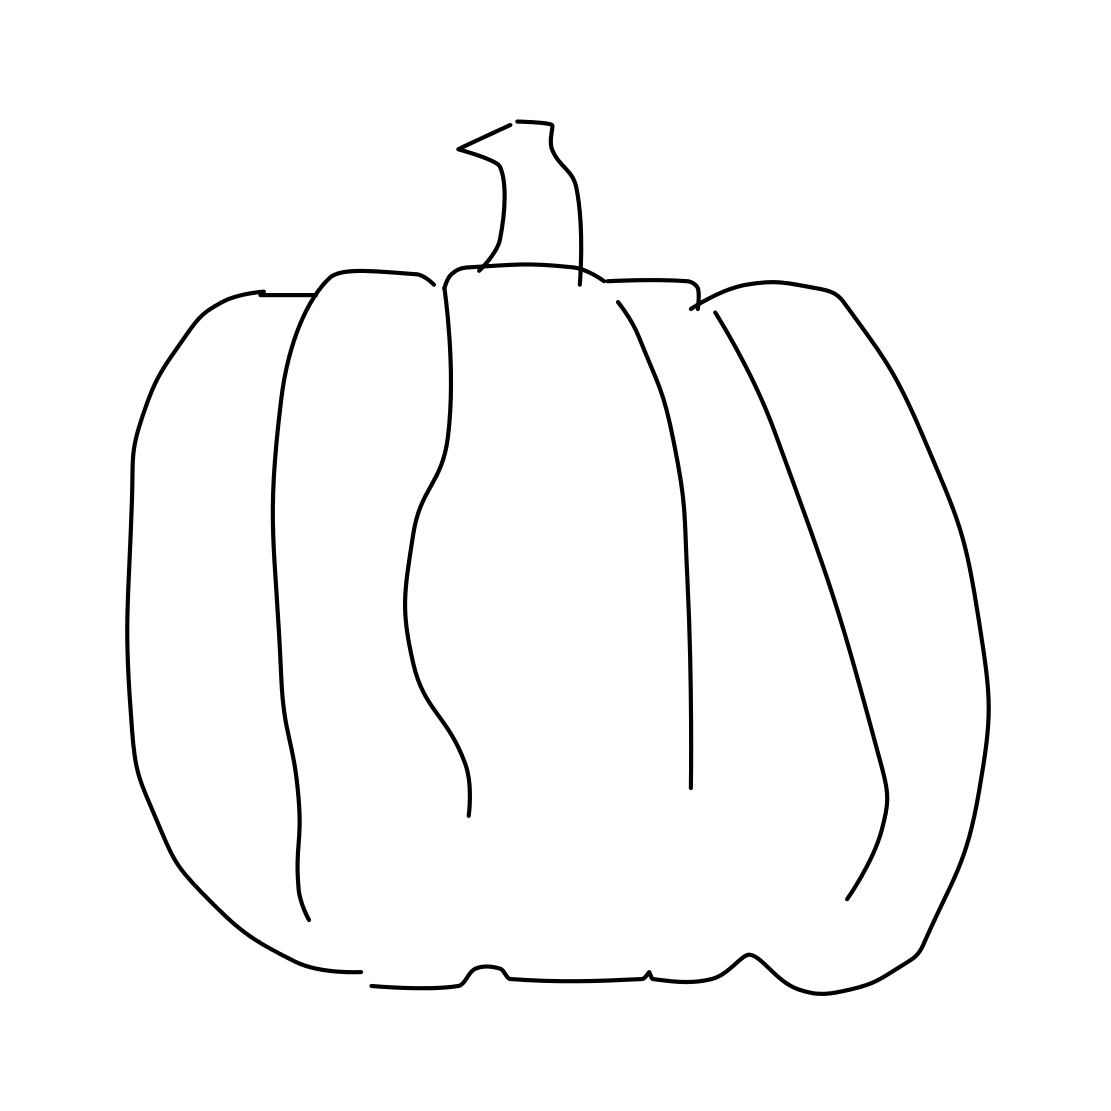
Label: pumpkin